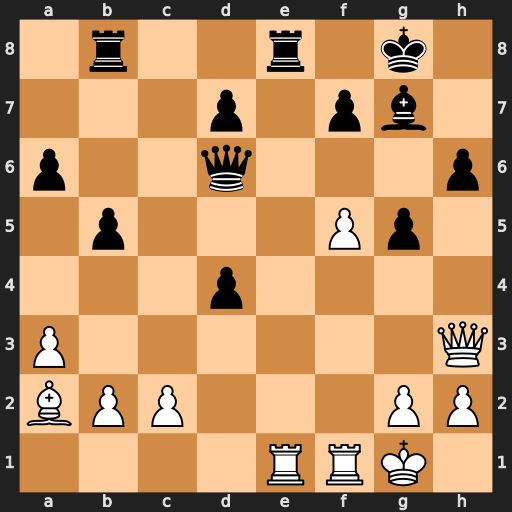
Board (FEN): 1r2r1k1/3p1pb1/p2q3p/1p3Pp1/3p4/P6Q/BPP3PP/4RRK1
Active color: w
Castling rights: -
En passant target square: -
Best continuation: Rxe8+ Rxe8 f6